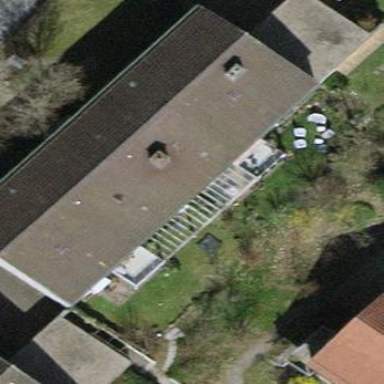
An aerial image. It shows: Apartments building with tiled roof.